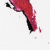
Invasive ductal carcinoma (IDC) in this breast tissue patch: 0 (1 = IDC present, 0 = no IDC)